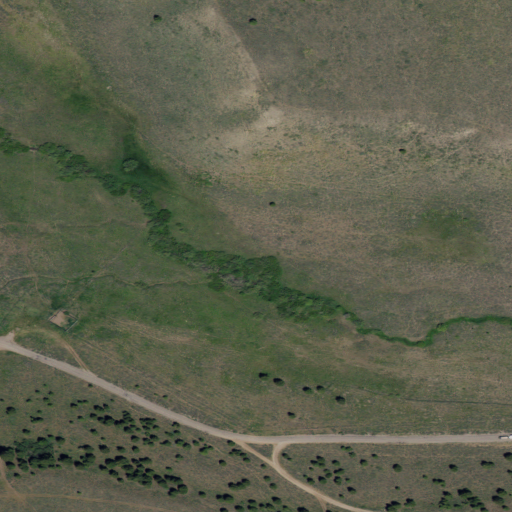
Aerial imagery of valley in Idaho named Van Noy Canyon containing shrub, open development, woody wetlands, and evergreen forest